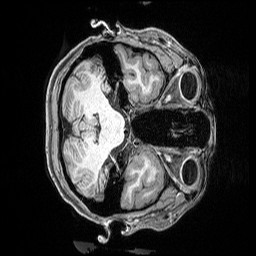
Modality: T1w
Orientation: axial
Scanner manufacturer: siemens
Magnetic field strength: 3 T
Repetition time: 2.5 s
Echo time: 0.0029 s